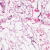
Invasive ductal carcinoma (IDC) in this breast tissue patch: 0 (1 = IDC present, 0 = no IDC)